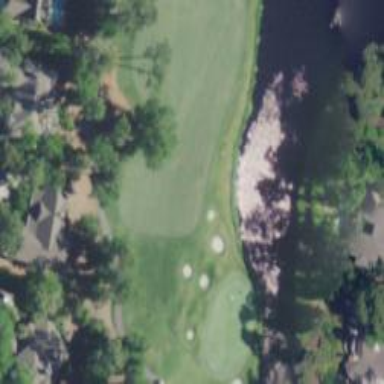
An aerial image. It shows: View of golf hole.